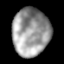
Tissue: lung
Cell type: Myeloid cells
Senescence score: 0.192
Nuclear area (px): 1740
Mean DAPI intensity: 153.636